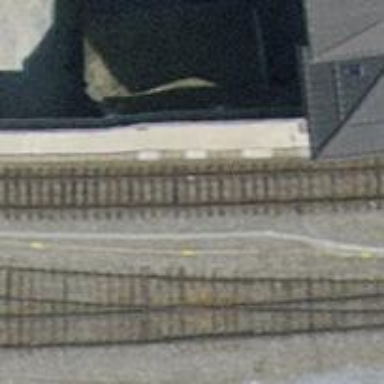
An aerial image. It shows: Abandoned railway.